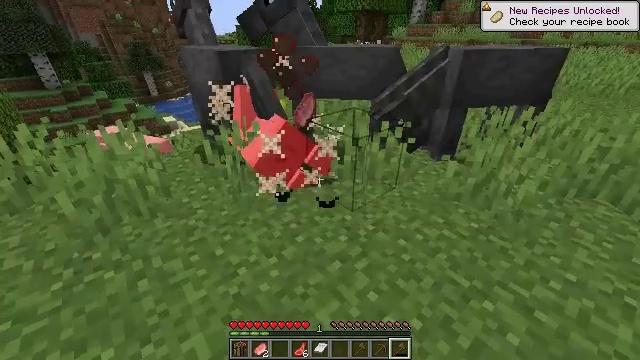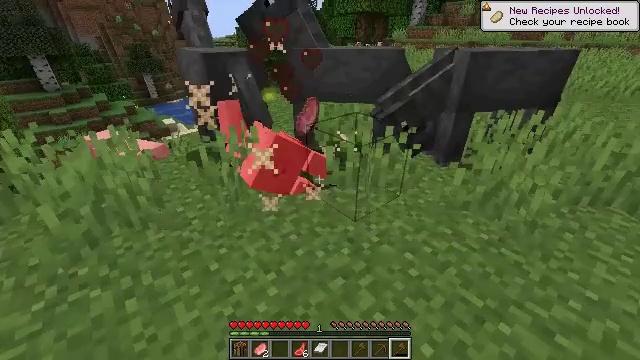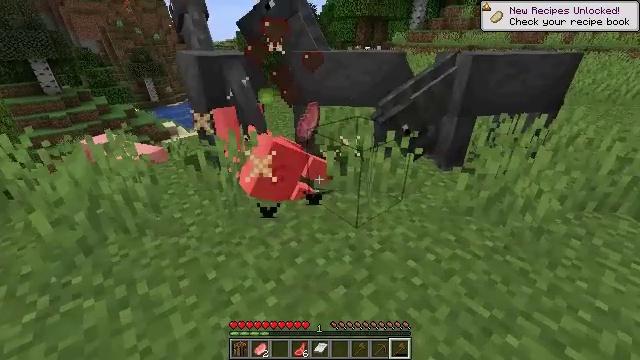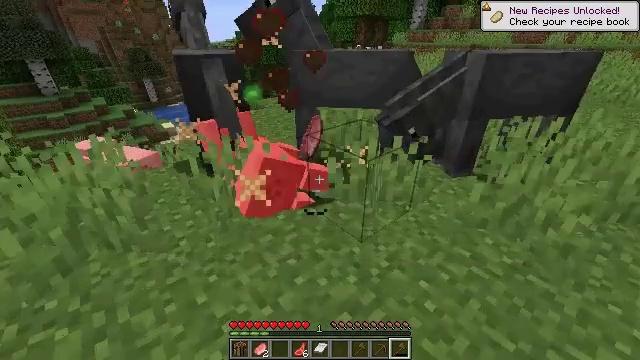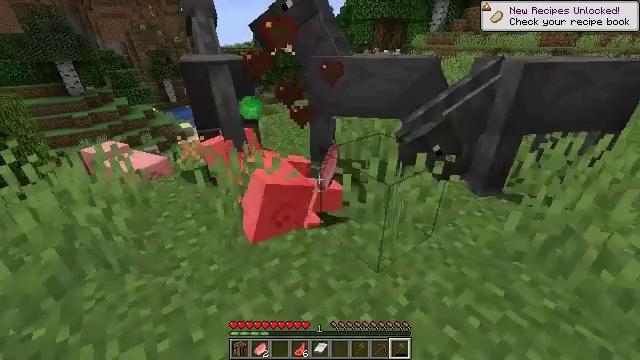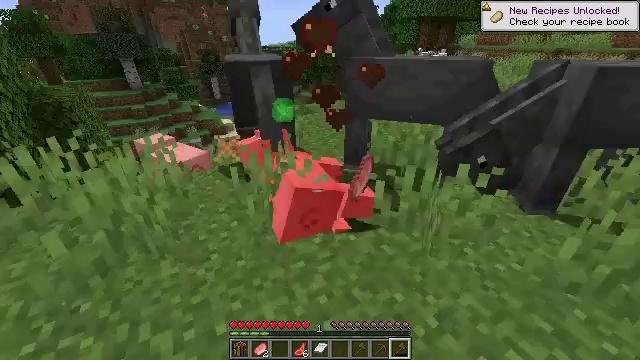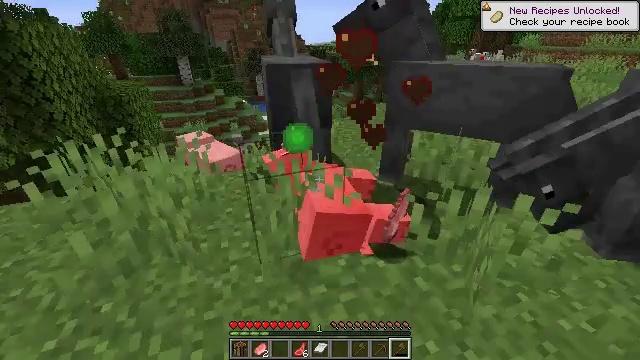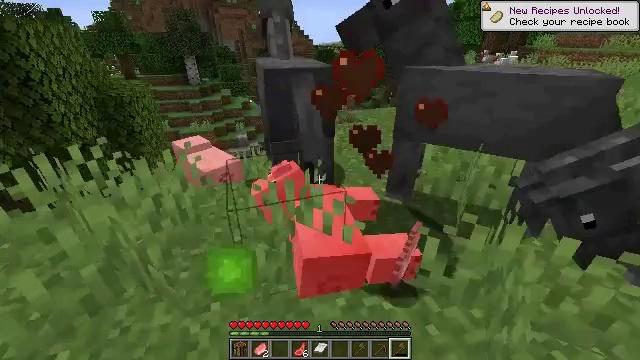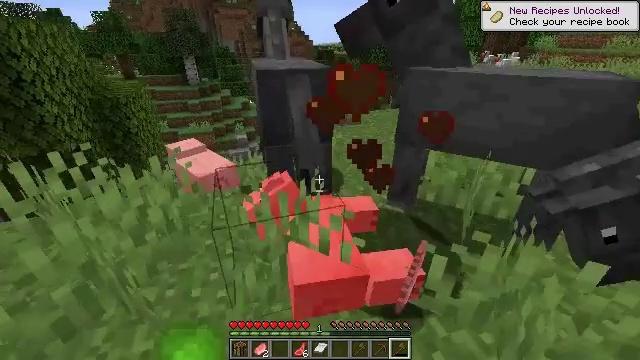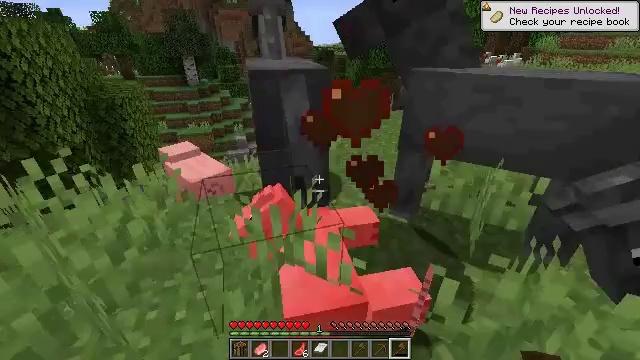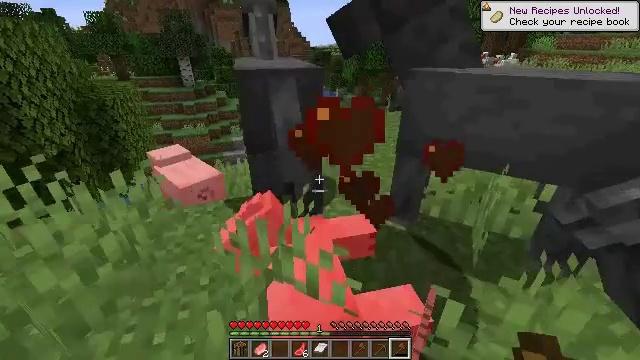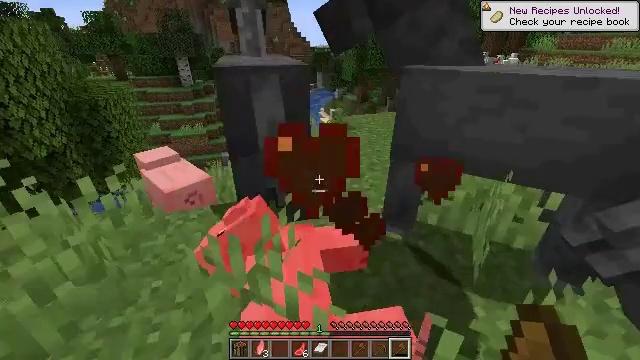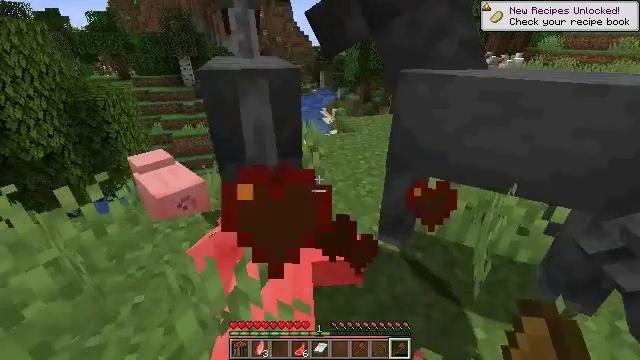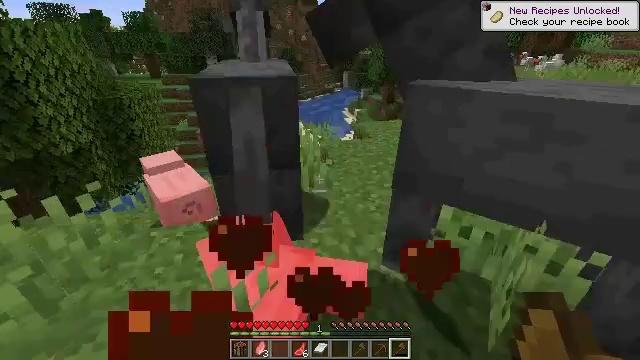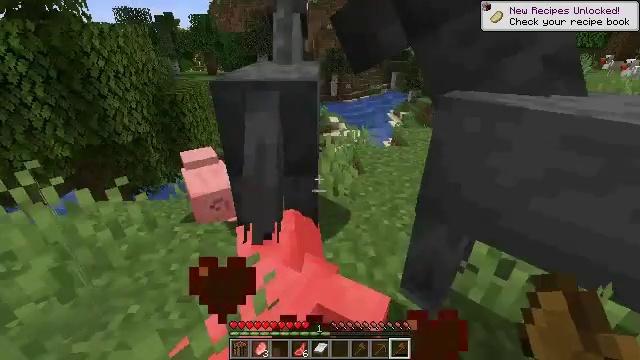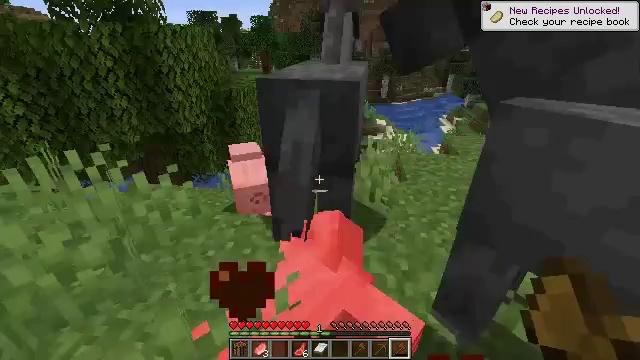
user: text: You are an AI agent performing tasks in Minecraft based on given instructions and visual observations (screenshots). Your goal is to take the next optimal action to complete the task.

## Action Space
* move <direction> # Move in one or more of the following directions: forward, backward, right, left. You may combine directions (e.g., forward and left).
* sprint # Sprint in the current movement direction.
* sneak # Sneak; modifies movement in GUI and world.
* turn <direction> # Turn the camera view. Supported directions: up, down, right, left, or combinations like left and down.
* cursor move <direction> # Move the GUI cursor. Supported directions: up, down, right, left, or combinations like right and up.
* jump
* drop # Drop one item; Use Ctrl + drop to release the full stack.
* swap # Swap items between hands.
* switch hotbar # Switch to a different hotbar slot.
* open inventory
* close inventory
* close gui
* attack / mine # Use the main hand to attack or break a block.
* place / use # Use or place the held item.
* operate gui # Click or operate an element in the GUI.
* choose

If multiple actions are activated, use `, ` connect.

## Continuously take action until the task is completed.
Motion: motion action
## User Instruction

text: Kill mobs.
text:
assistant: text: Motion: move forward
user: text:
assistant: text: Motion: move forward
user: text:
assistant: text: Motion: move forward
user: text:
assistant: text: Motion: move forward, turn left
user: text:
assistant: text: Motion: move forward, turn left
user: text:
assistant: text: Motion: move forward, turn left
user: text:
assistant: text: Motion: move forward, turn left
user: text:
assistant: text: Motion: move forward
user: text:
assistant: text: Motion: move forward
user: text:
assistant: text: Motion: move forward and move right
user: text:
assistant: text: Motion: move forward and move right
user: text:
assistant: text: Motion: move forward and move right
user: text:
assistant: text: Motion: move forward and move right, turn left
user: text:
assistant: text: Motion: move forward and move right, turn left
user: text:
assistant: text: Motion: move forward and move left, turn left
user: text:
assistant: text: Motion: move forward and move left, turn left
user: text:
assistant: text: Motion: move forward and move left
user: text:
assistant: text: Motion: move forward and move left
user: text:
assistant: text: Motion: move forward and move left
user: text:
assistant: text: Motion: move forward and move left
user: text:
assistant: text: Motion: move forward and move left, turn down
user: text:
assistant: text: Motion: move forward and move left, turn down
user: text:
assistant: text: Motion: move forward and move left, turn down
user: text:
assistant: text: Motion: move forward and move left
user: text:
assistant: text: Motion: move forward and move left
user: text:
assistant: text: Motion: move forward and move left
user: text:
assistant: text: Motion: move forward and move left
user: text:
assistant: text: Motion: move forward, turn left and down
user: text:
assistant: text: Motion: move forward, turn down, jump
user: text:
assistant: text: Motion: move forward, turn down, jump